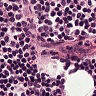
Metastatic tissue present: no